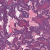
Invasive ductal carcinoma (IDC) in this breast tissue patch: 0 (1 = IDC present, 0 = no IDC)